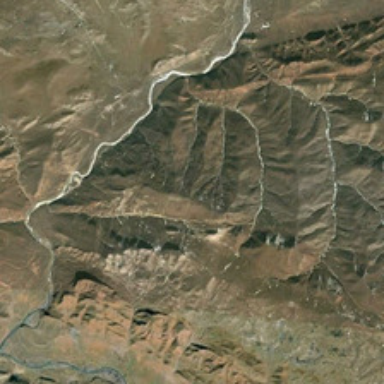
A river is between many pieces of khaki mountains .